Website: bh-photo
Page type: account-dashboard
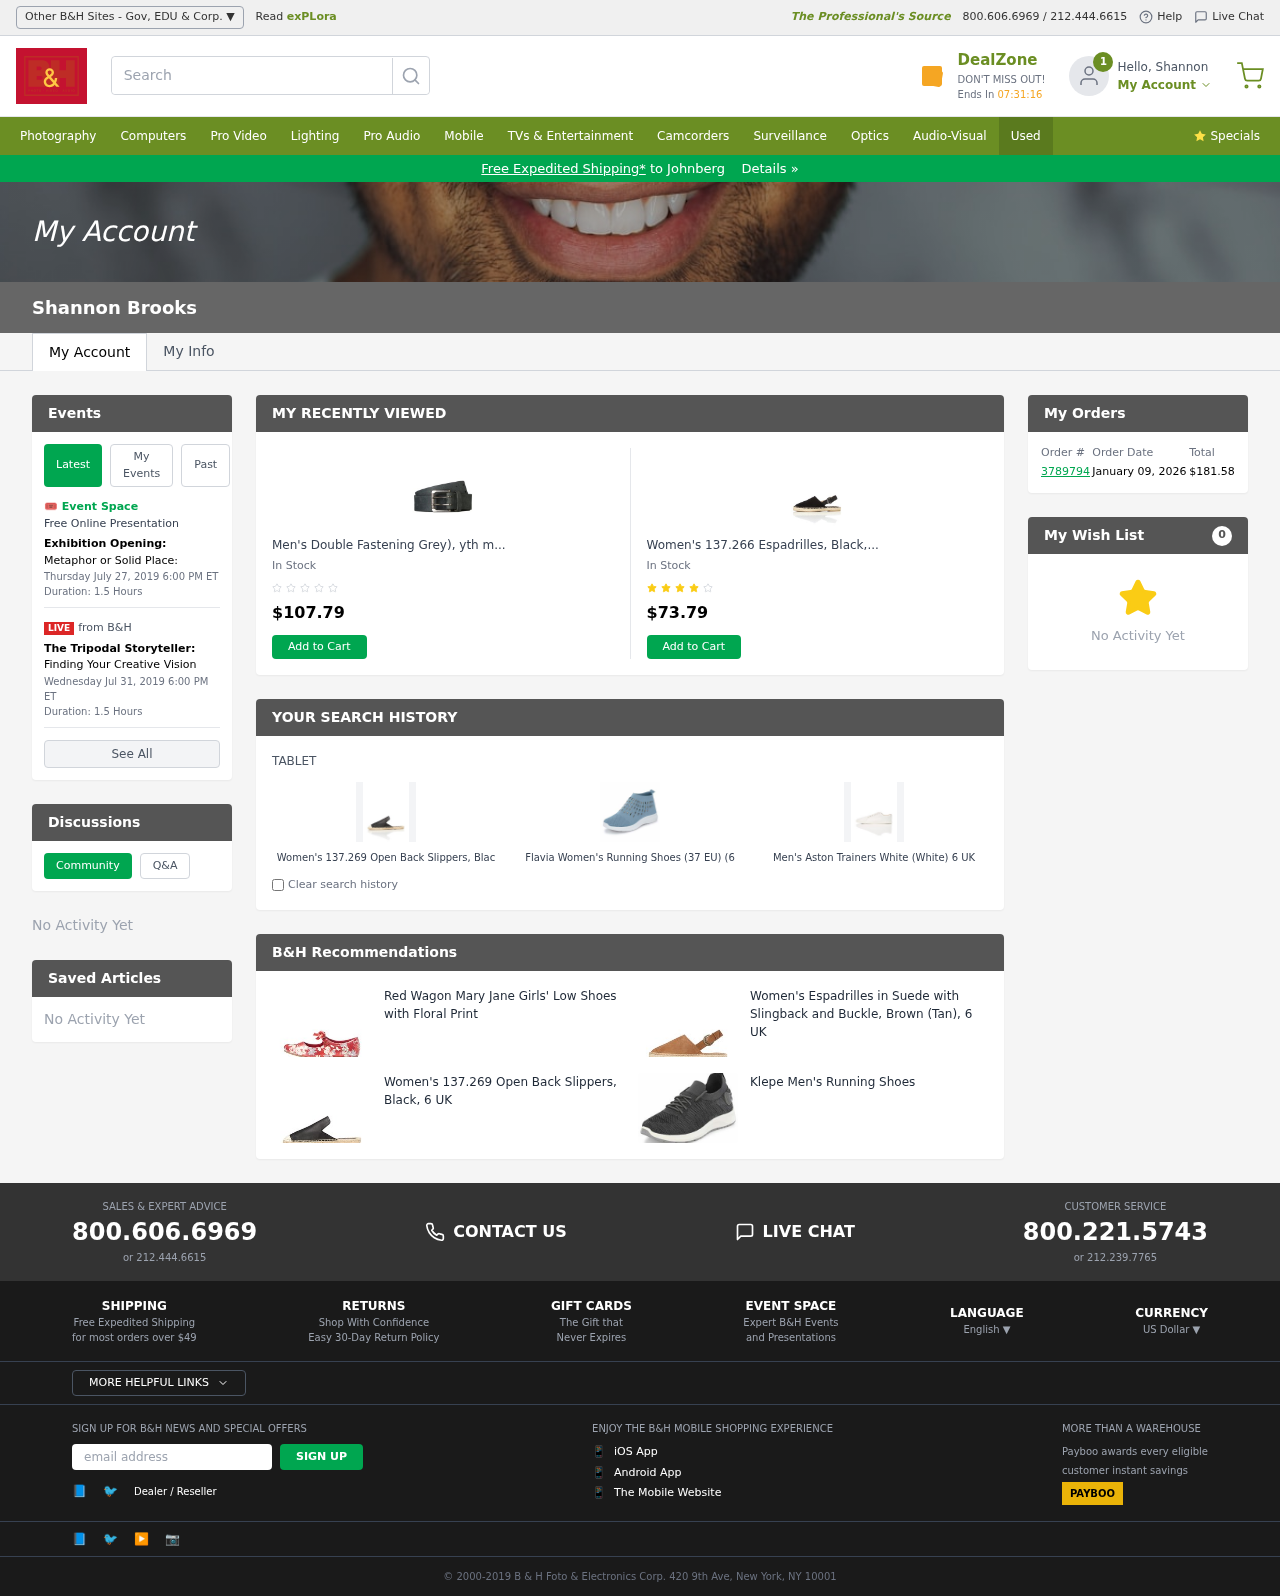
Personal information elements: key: PII_CITY
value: Johnberg
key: PII_EMAIL
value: shannonbrooks@hotmail.com
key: PII_FIRSTNAME
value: Shannon
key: PII_FULLNAME
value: Shannon Brooks
Product elements: key: PRODUCT1_NAME
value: Men's Double Fastening Grey), yth m
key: PRODUCT1_PRICE
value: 107.79
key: PRODUCT2_NAME
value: Women's 137.266 Espadrilles, Black, 6 UK
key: PRODUCT2_PRICE
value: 73.79
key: PRODUCT3_NAME
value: Women's 137.269 Open Back Slippers, Black, 8 US
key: PRODUCT4_NAME
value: Flavia Women's Running Shoes (37 EU) (6 US) (F/HD00641/BLU_L.Blue_5 UK)
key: PRODUCT5_NAME
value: Men's Aston Trainers White (White) 6 UK (40 EU)
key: PRODUCT6_NAME
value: Red Wagon Mary Jane Girls' Low Shoes with Floral Print
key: PRODUCT7_NAME
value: Women's Espadrilles in Suede with Slingback and Buckle, Brown (Tan), 6 UK
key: PRODUCT8_NAME
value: Women's 137.269 Open Back Slippers, Black, 6 UK
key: PRODUCT9_NAME
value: Klepe Men's Running Shoes
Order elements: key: ORDER_ID
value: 3789794
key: ORDER_DATE
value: January 09, 2026
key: ORDER_TOTAL
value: $181.58
Other elements: key: WISHLIST_COUNT
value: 0